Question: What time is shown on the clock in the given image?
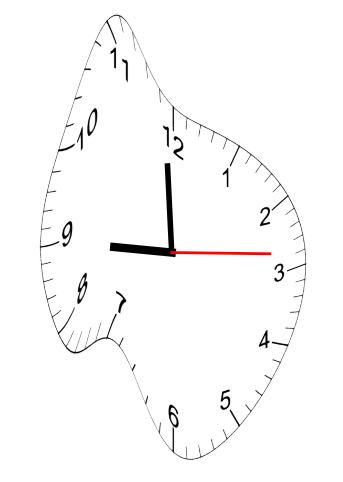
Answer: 08:59:14